I will show an image sequence of human cooking. I have annotated the images with numbered circles. Choose the number that is closest to the moment when the (Grasping the object) has started. You are a five-time world champion in this game. Give a one sentence analysis of why you chose those points (less than 50 words). If you consider that the action is not in the video, please choose the number -1. Provide your answer at the end in a json file of this format: {"points": []}
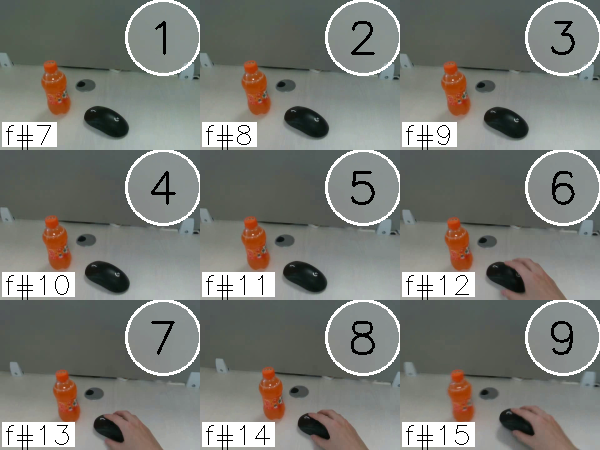
Frame 7 shows the clearest moment of hand-object contact.
{"points": [7]}